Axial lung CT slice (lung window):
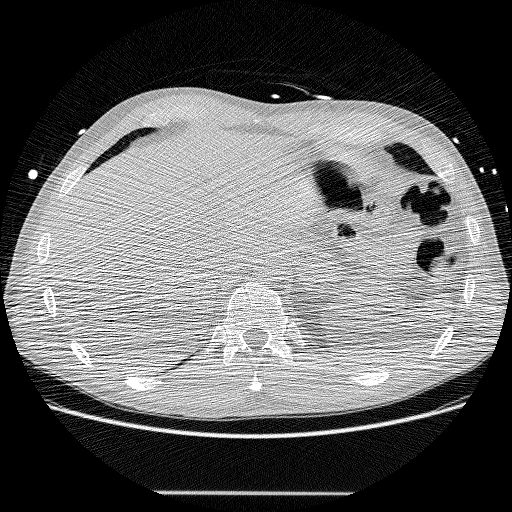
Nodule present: no